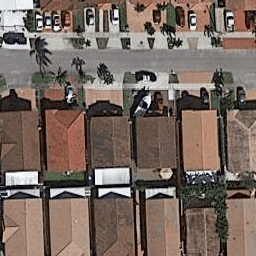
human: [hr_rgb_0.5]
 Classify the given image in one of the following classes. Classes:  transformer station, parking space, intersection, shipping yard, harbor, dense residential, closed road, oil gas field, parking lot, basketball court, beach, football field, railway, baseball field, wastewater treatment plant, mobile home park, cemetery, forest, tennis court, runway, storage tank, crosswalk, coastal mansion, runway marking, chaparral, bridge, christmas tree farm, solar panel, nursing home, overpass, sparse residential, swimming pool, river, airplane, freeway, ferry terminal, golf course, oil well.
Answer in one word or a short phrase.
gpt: dense residential